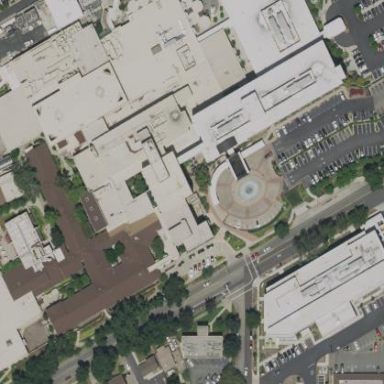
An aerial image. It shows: Healthcare facility identified as hospital.